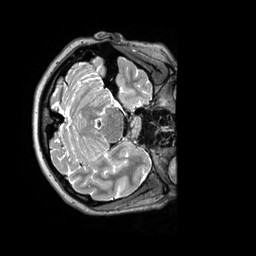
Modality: T2w
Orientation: axial
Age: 21
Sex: female
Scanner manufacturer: siemens
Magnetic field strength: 3 T
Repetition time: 3.2 s
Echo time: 0.408 s